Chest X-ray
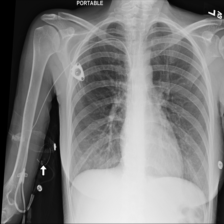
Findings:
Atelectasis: negative
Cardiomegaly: negative
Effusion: negative
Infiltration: negative
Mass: negative
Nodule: negative
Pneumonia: negative
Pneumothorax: negative
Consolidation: negative
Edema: negative
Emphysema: negative
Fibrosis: negative
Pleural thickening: negative
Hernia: negative